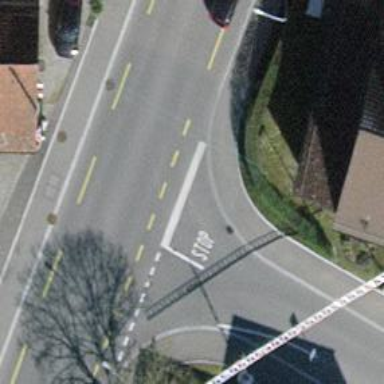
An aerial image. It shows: Stop road.